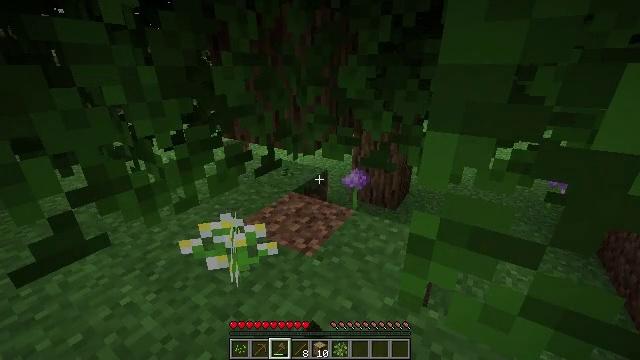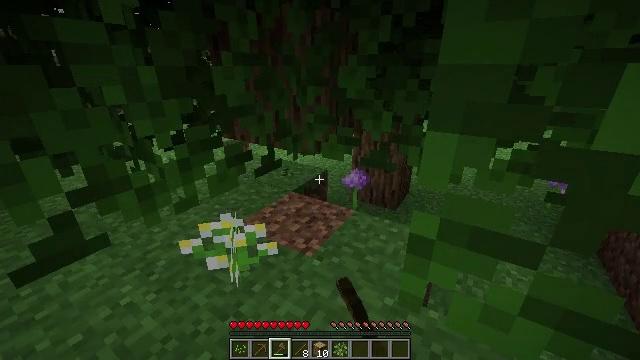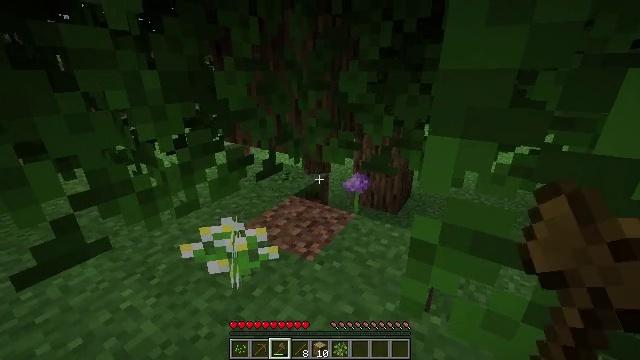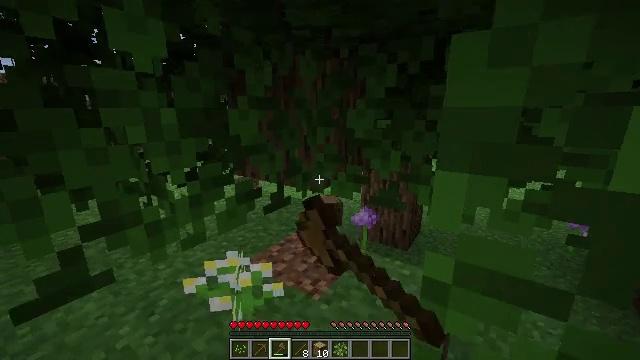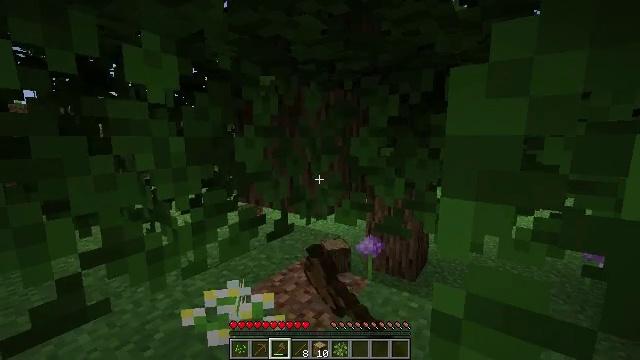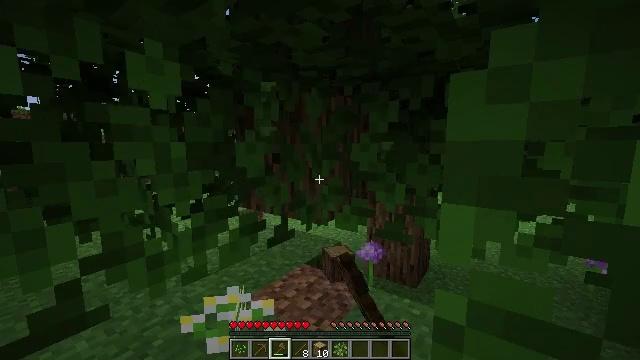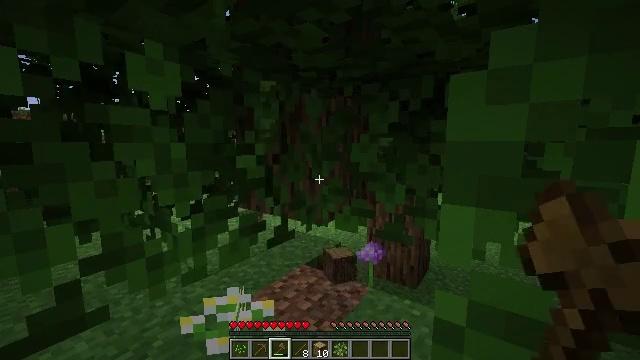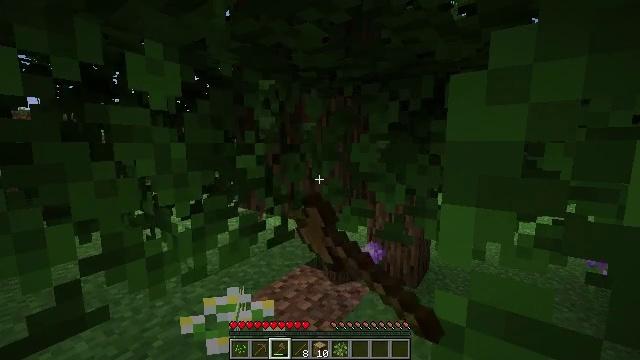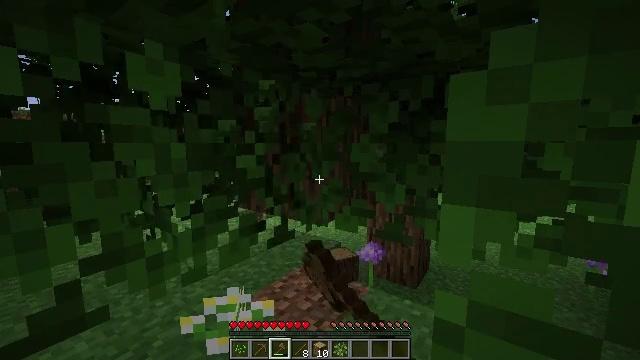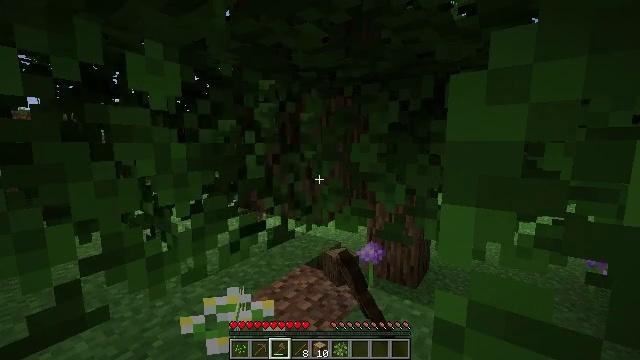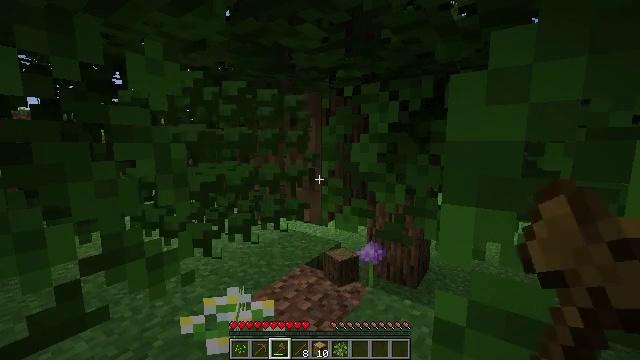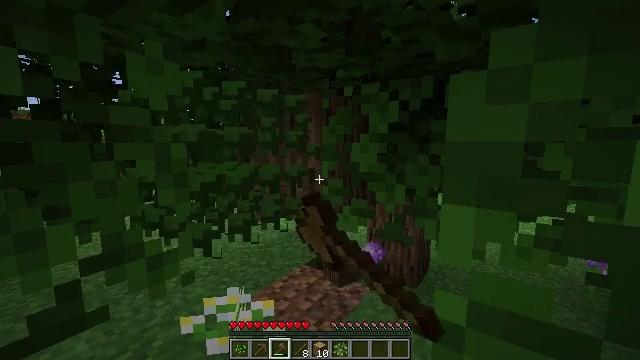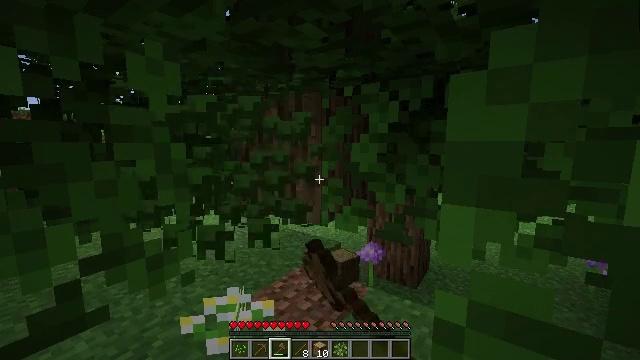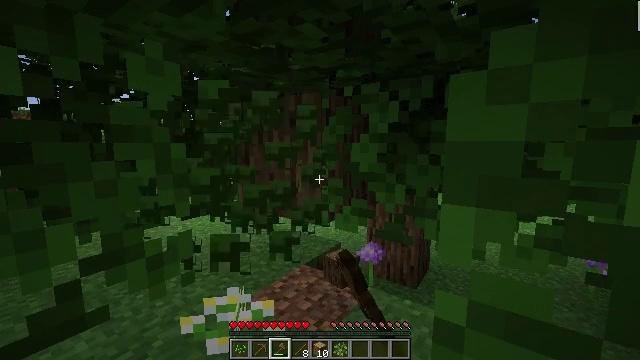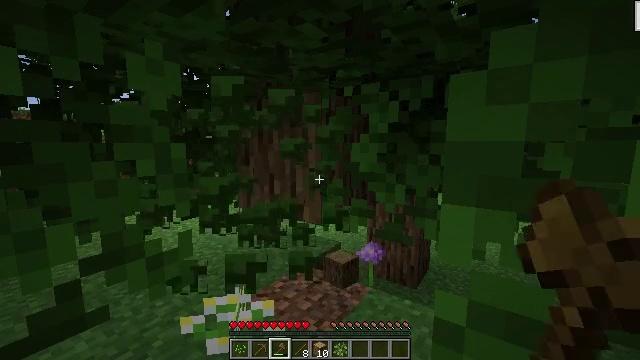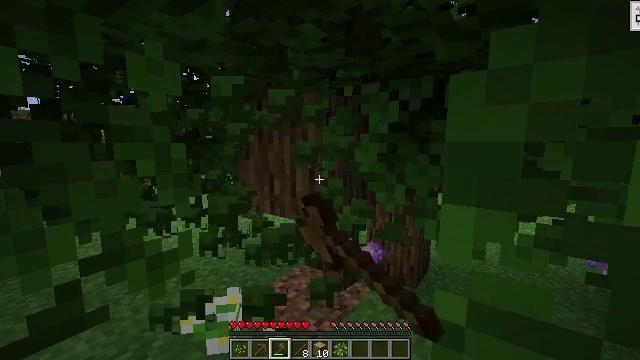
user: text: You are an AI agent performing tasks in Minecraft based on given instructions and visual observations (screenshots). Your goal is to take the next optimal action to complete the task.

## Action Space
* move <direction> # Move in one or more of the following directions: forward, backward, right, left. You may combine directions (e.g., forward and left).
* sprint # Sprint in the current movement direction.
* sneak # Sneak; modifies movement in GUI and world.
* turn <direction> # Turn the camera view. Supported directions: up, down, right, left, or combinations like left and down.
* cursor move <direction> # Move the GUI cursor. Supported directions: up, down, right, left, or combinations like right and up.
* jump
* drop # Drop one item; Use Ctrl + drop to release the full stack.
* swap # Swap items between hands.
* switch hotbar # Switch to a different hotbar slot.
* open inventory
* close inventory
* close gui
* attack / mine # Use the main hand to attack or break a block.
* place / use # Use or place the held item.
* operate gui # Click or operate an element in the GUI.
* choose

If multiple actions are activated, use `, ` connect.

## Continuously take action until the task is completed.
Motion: motion action
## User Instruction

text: Trim the tree by mining oak leaves.
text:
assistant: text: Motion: attack / mine
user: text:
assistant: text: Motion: attack / mine
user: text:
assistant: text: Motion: turn left and up, attack / mine
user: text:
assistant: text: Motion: turn up, attack / mine
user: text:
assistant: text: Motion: turn up, attack / mine
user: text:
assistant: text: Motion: attack / mine
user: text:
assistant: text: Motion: attack / mine
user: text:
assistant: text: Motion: attack / mine
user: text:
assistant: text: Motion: attack / mine
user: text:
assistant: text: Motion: attack / mine
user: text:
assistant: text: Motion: attack / mine
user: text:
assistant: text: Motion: attack / mine
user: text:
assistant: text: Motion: attack / mine
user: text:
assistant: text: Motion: attack / mine
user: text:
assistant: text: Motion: attack / mine
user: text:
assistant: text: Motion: attack / mine
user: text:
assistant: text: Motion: attack / mine
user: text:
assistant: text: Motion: attack / mine
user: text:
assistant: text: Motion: attack / mine
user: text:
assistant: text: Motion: attack / mine
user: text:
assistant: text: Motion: attack / mine
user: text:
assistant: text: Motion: attack / mine
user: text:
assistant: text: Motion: attack / mine
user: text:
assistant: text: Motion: attack / mine
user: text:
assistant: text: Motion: attack / mine
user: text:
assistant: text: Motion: attack / mine
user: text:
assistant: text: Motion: attack / mine
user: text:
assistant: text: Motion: attack / mine
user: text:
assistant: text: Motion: attack / mine
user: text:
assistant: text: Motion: attack / mine